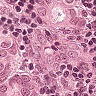
Metastatic tissue present: yes